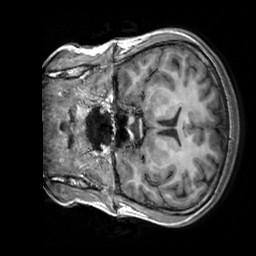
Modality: T1w
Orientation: coronal
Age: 24
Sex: female
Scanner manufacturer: siemens
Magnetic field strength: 3 T
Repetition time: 2.3 s
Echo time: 0.00303 s